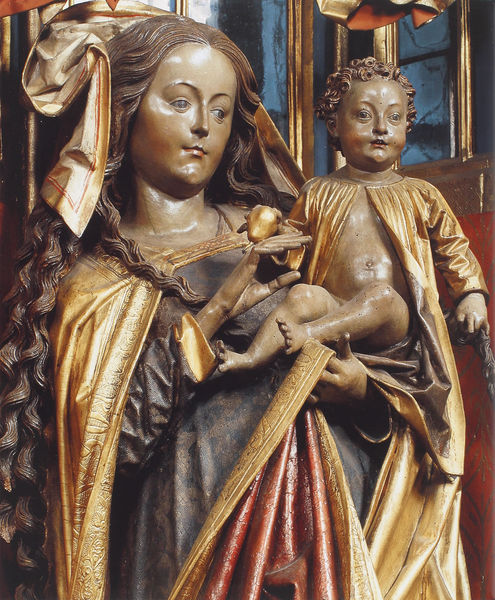
Titel: Lautenbach, Hochaltar der Wallfahrts- und Pfarrkirche St. Mariä Krönung
Künstler: Meister des Lautenbacher Hochaltares
Standort: Lautenbach, St. Maria Krönung (EU - D - BW)
Schlagwörter: blau, hand, umhang, menschen, braun, bunt, frau, holz, kleid, rot, schleier, tuch, anzug, arme, falten, gesicht, halten, lang, stein, kirche, figur, gewand, gold, haare, lange haare, mantel, reich, sitzend, kind, mutter, gotik, locken, frucht, skulptur, statue, apfel, farbig, backen, baby, aufrecht, plastik, bauchnabel, birne, hässlich, altar, schnitzerei, gotisch, christus, jesus, gefasst, maria, madonna, fassung, gewandfalten, bildhauer, heilige familie, blaub, menshen, rote wand, svg